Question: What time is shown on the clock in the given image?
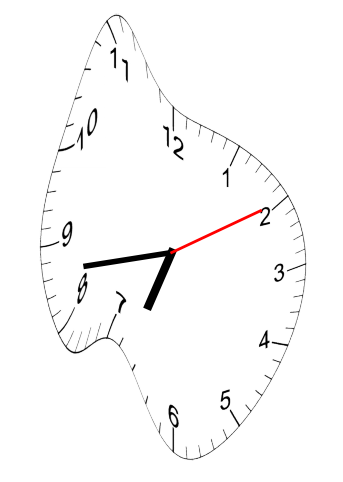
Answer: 06:43:10